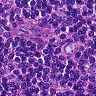
Metastatic tissue present: yes